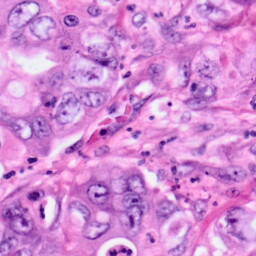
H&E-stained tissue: Pancreatic